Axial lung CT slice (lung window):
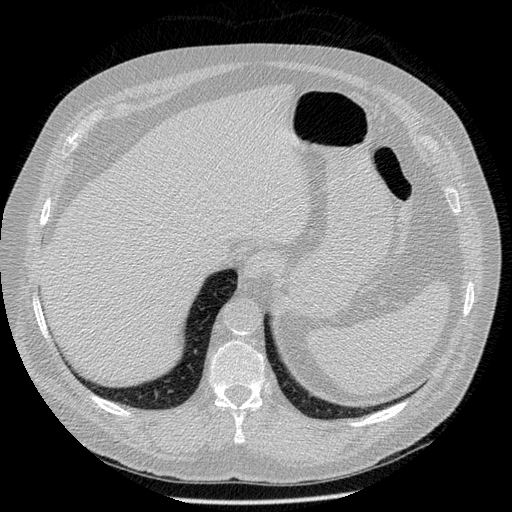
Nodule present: no